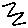
Label: zigzag